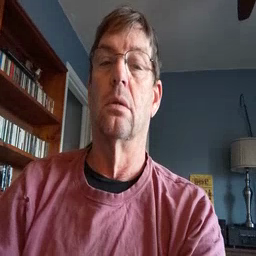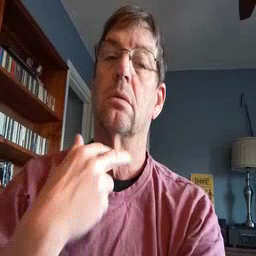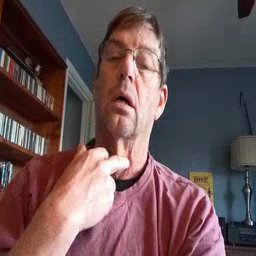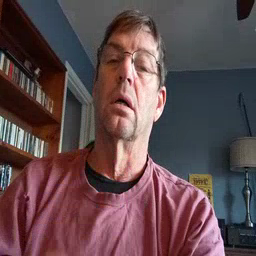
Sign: stuck